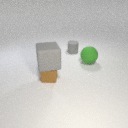
small gray rubber cylinder behind large green rubber sphere